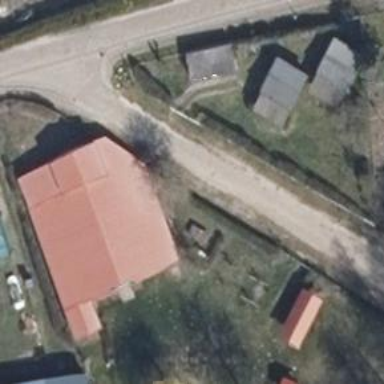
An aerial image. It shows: Residential road with no sidewalk.